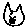
Label: cat